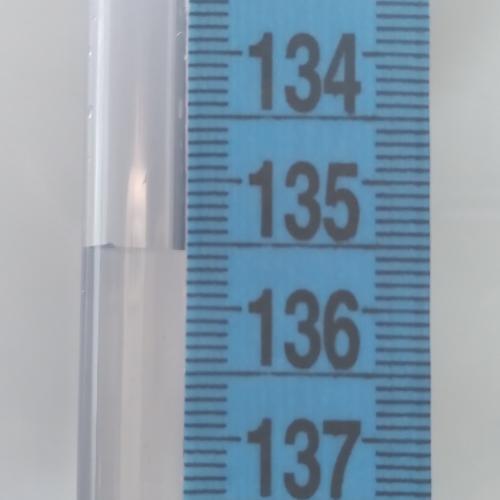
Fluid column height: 135.5 cm